Question: I don't understand how PIVOT works in SQL. I have 2 tables and I would like to pivot 1 of them in order to get only 1 table with all the data together. I've attached an image with the tables I have and the result that I would like to get.

'''
CREATE TABLE TABLE1
([serie_id] varchar(4), [Maturity] int, [Strategy] int, [Lifetime] varchar(4), [L_max] decimal(10, 5), [W_max] decimal(10, 5), [H_max] decimal(10, 5))
;
INSERT INTO TABLE1
([serie_id], [Maturity], [Strategy], [Lifetime], [L_max], [W_max], [H_max])
VALUES
('id_1', 3, 1, '2', 2.200, 1.400, 1.400),
('id_2', 3, 1, '2', 3.400, 1.800, 2.100),
('id_3', 3, 1, NULL, 24.500, 14.500, 15.000),
('id_4', 3, 1, NULL, 28.000, 24.500, 14.000)
;
CREATE TABLE TABLE2
([serie_id] varchar(4), [L_value] decimal(10, 5), [lrms] decimal(10, 5), [latTmax] decimal(10, 5), [Rdc] decimal(10, 5))
;
INSERT INTO TABLE2
([serie_id], [L_value], [lrms], [latTmax], [Rdc])
VALUES
('id_1', 67.000, 400.000, 400.000, 0.250),
('id_1', 90.000, 330.000, 330.000, 0.350),
('id_1', 120.000, 370.000, 370.000, 0.300),
('id_1', 180.000, 330.000, 300.000, 0.350),
('id_2', 260.000, 300.000, 300.000, 0.400),
('id_2', 360.000, 280.000, 280.000, 0.450),
('id_3', 90.000, 370.000, 370.000, 0.300),
('id_4', 160.000, 340.000, 340.000, 0.400)
;
'''
<URL>
If someone could help me with the SQL query I would appreciate it so much.
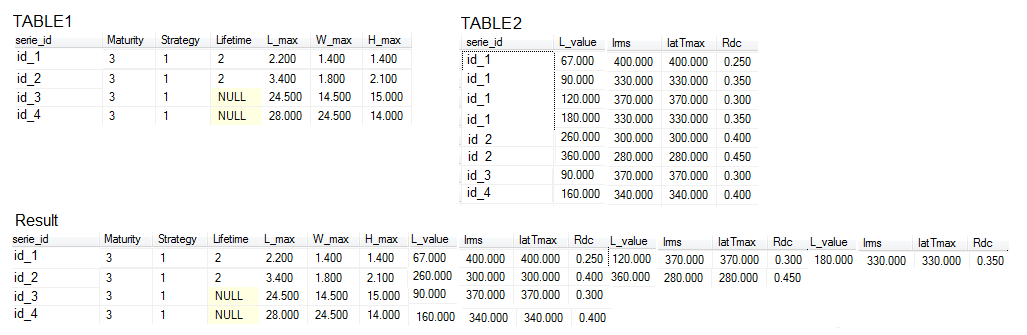
Answer: In order to get your final result, you are going to have to implement a variety of methods including unpivot, pivot, along with the use of a windowing function like 'row_number()'.
Since you have multiple columns in 'Table2' that need to be pivoted, then you will need to unpivot them first. This is the reverse of pivot, which converts your multiple columns into multiple rows. But before you unpivot, you need some value to identify the values of each row using 'row_number()' - sounds complicated, right?
First, query 'table2' using the windowing function 'row_number()'. This creates a unique identifier for each row and allows you to easily be able to associate the values for 'id_1' from any of the others.
'''
select serie_id, l_value, lrms, latTmax, Rdc,
rn = cast(row_number() over(partition by serie_id order by serie_id)
as varchar(10))
from table2;
'''
See <URL>. Once you've created this unique identifier, then you will 'unpivot' the 'L_value', 'lrms', 'latTmax', and 'rdc'. You can unpivot the data using several different methods, including the unpivot function, CROSS APPLY, or UNION ALL.
'''
select serie_id,
col, value
from
(
select serie_id, l_value, lrms, latTmax, Rdc,
rn = cast(row_number() over(partition by serie_id order by serie_id)
as varchar(10))
from table2
) d
cross apply
(
select 'L_value_'+rn, L_value union all
select 'lrms_'+rn, lrms union all
select 'latTmax_'+rn, latTmax union all
select 'Rdc_'+rn, Rdc
) c (col, value)
'''
See <URL>. The data from 'table2' is not in a completely different format that can be pivoted into the new columns:
'''
| SERIE_ID | COL | VALUE |
|----------|-----------|-------|
| id_1 | L_value_1 | 67 |
| id_1 | lrms_1 | 400 |
| id_1 | latTmax_1 | 400 |
| id_1 | Rdc_1 | 0.25 |
| id_1 | L_value_2 | 90 |
| id_1 | lrms_2 | 330 |
| id_1 | latTmax_2 | 330 |
| id_1 | Rdc_2 | 0.35 |
'''
The final step would be to PIVOT the data above into the final result:
'''
select serie_id, maturity, strategy, lifetime, l_max, w_max, h_max,
L_value_1, lrms_1, latTmax_1, Rdc_1,
L_value_2, lrms_2, latTmax_2, Rdc_2,
L_value_3, lrms_3, latTmax_3, Rdc_3,
L_value_4, lrms_4, latTmax_4, Rdc_4
from
(
select t1.serie_id, t1.maturity, t1.strategy, t1.lifetime,
t1.l_max, t1.w_max, t1.h_max,
t2.col, t2.value
from table1 t1
inner join
(
select serie_id,
col, value
from
(
select serie_id, l_value, lrms, latTmax, Rdc,
rn = cast(row_number() over(partition by serie_id order by serie_id)
as varchar(10))
from table2
) d
cross apply
(
select 'L_value_'+rn, L_value union all
select 'lrms_'+rn, lrms union all
select 'latTmax_'+rn, latTmax union all
select 'Rdc_'+rn, Rdc
) c (col, value)
) t2
on t1.serie_id = t2.serie_id
) d
pivot
(
max(value)
for col in (L_value_1, lrms_1, latTmax_1, Rdc_1,
L_value_2, lrms_2, latTmax_2, Rdc_2,
L_value_3, lrms_3, latTmax_3, Rdc_3,
L_value_4, lrms_4, latTmax_4, Rdc_4)
) p;
'''
See <URL>.
If you have an unknown number of values in 'Table2' then you will need to use dynamic SQL to create a sql string that will be executed. Converting the above code to dynamic sql is pretty easy once you have the logic correct. The code will be:
'''
DECLARE @cols AS NVARCHAR(MAX),
@query AS NVARCHAR(MAX)
select @cols
= STUFF((SELECT ',' + QUOTENAME(col+cast(rn as varchar(10)))
from
(
select rn = cast(row_number() over(partition by serie_id order by serie_id)
as varchar(10))
from table2
) d
cross apply
(
select 'L_value_', 0 union all
select 'lrms_', 1 union all
select 'latTmax_', 2 union all
select 'Rdc_', 3
) c (col, so)
group by col, rn, so
order by rn, so
FOR XML PATH(''), TYPE
).value('.', 'NVARCHAR(MAX)')
,1,1,'')
set @query = N'SELECT serie_id, maturity, strategy, lifetime, l_max,
w_max, h_max,' + @cols + N'
from
(
select t1.serie_id, t1.maturity, t1.strategy, t1.lifetime,
t1.l_max, t1.w_max, t1.h_max,
t2.col, t2.value
from table1 t1
inner join
(
select serie_id,
col, value
from
(
select serie_id, l_value, lrms, latTmax, Rdc,
rn = cast(row_number() over(partition by serie_id order by serie_id)
as varchar(10))
from table2
) d
cross apply
(
select ''L_value_''+rn, L_value union all
select ''lrms_''+rn, lrms union all
select ''latTmax_''+rn, latTmax union all
select ''Rdc_''+rn, Rdc
) c (col, value)
) t2
on t1.serie_id = t2.serie_id
) x
pivot
(
max(value)
for col in (' + @cols + N')
) p '
exec sp_executesql @query
'''
See <URL>
Both versions will give a result of:
'''
| SERIE_ID | MATURITY | STRATEGY | LIFETIME | L_MAX | W_MAX | H_MAX | L_VALUE_1 | LRMS_1 | LATTMAX_1 | RDC_1 | L_VALUE_2 | LRMS_2 | LATTMAX_2 | RDC_2 | L_VALUE_3 | LRMS_3 | LATTMAX_3 | RDC_3 | L_VALUE_4 | LRMS_4 | LATTMAX_4 | RDC_4 |
|----------|----------|----------|----------|-------|-------|-------|-----------|--------|-----------|-------|-----------|--------|-----------|--------|-----------|--------|-----------|--------|-----------|--------|-----------|--------|
| id_1 | 3 | 1 | 2 | 2.2 | 1.4 | 1.4 | 67 | 400 | 400 | 0.25 | 90 | 330 | 330 | 0.35 | 120 | 370 | 370 | 0.3 | 180 | 330 | 300 | 0.35 |
| id_2 | 3 | 1 | 2 | 3.4 | 1.8 | 2.1 | 260 | 300 | 300 | 0.4 | 360 | 280 | 280 | 0.45 | (null) | (null) | (null) | (null) | (null) | (null) | (null) | (null) |
| id_3 | 3 | 1 | (null) | 24.5 | 14.5 | 15 | 90 | 370 | 370 | 0.3 | (null) | (null) | (null) | (null) | (null) | (null) | (null) | (null) | (null) | (null) | (null) | (null) |
| id_4 | 3 | 1 | (null) | 28 | 24.5 | 14 | 160 | 340 | 340 | 0.4 | (null) | (null) | (null) | (null) | (null) | (null) | (null) | (null) | (null) | (null) | (null) | (null) |
'''